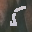
Label: 5